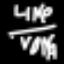
Label: line